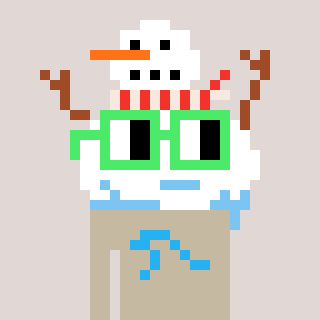
a pixel art character with square light green glasses, a snowman-shaped head and a bege-colored body on a warm background